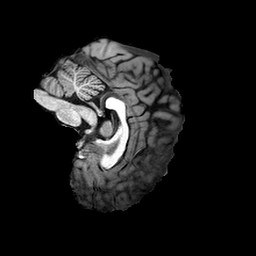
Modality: T1w
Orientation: sagittal